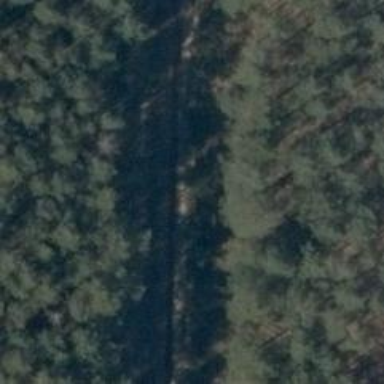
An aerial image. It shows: Track with grade 5 tracktype.